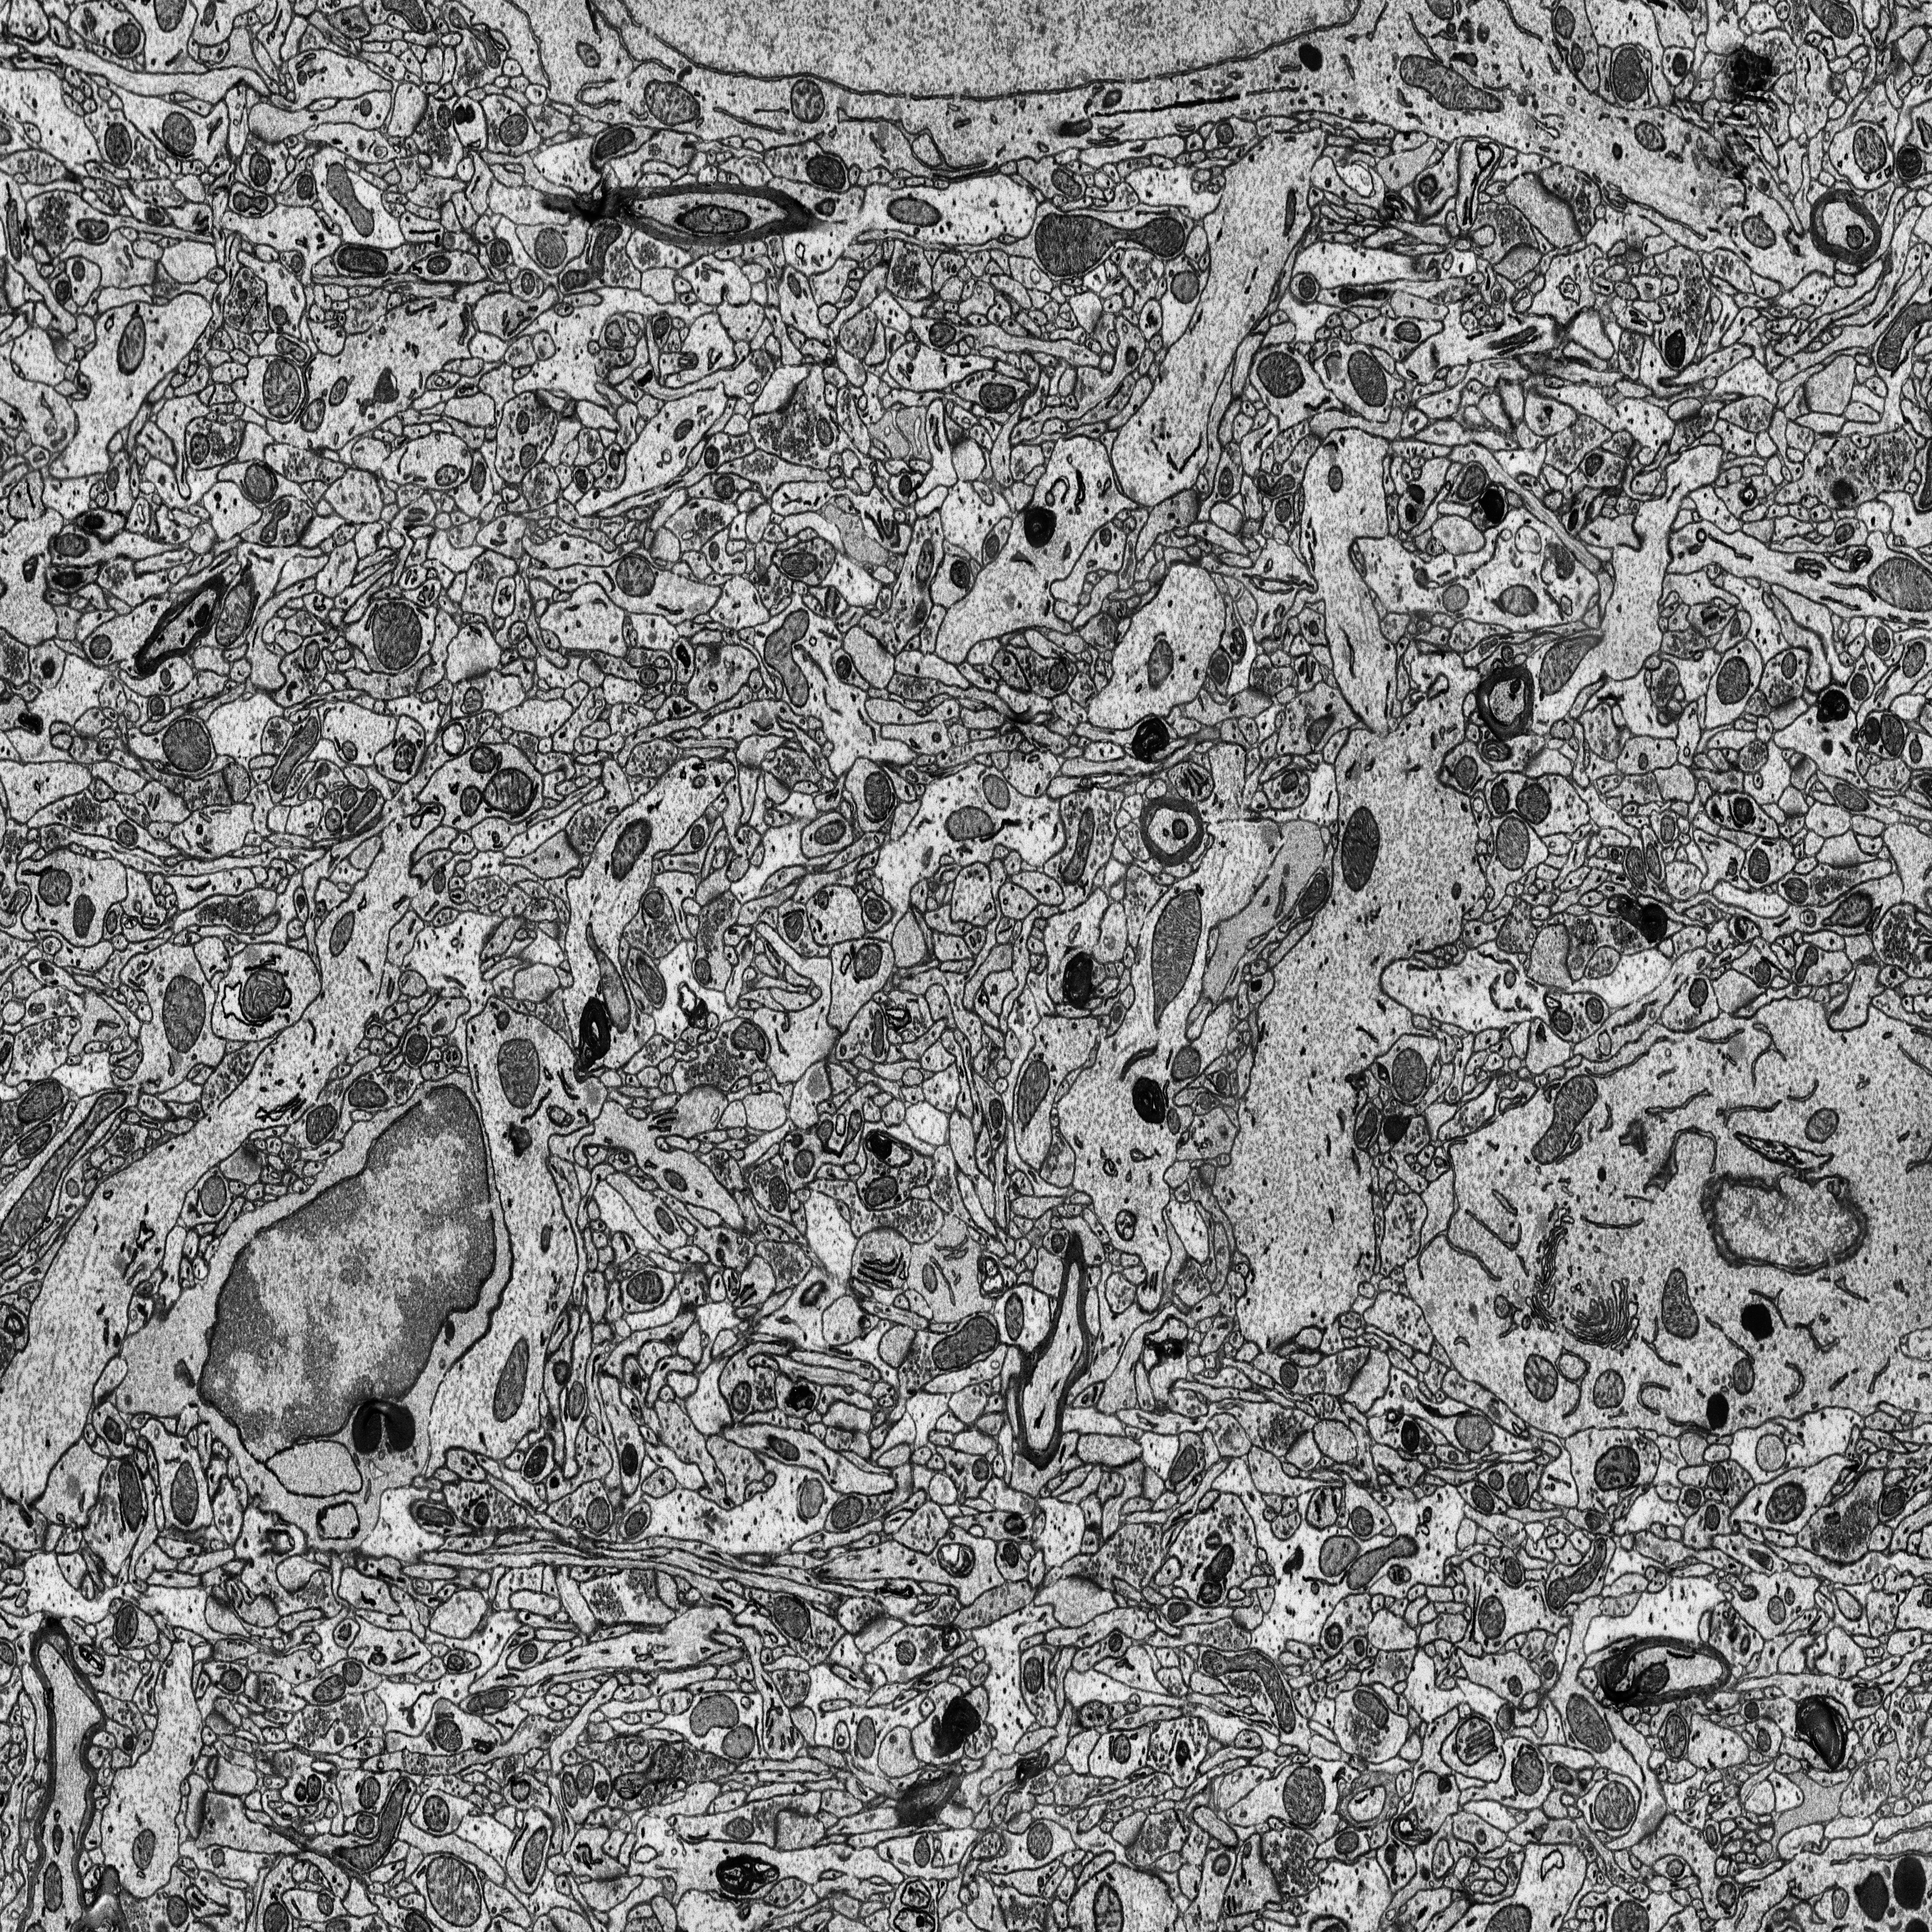
Electron microscopy slice of rat cortex tissue
Slice depth (z): 114
Mitochondria instances in slice: 390